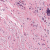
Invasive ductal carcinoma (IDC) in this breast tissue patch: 1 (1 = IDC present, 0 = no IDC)